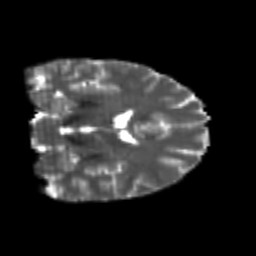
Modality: T2w
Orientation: coronal
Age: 24
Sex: male
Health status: healthy
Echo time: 0.074 s